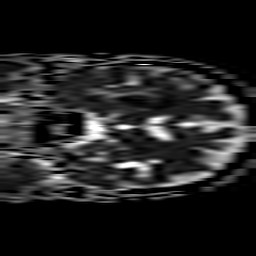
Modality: ADC
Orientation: coronal
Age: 68
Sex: male
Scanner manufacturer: philips
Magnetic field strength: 3 T
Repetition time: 3.082 s
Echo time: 0.076 s